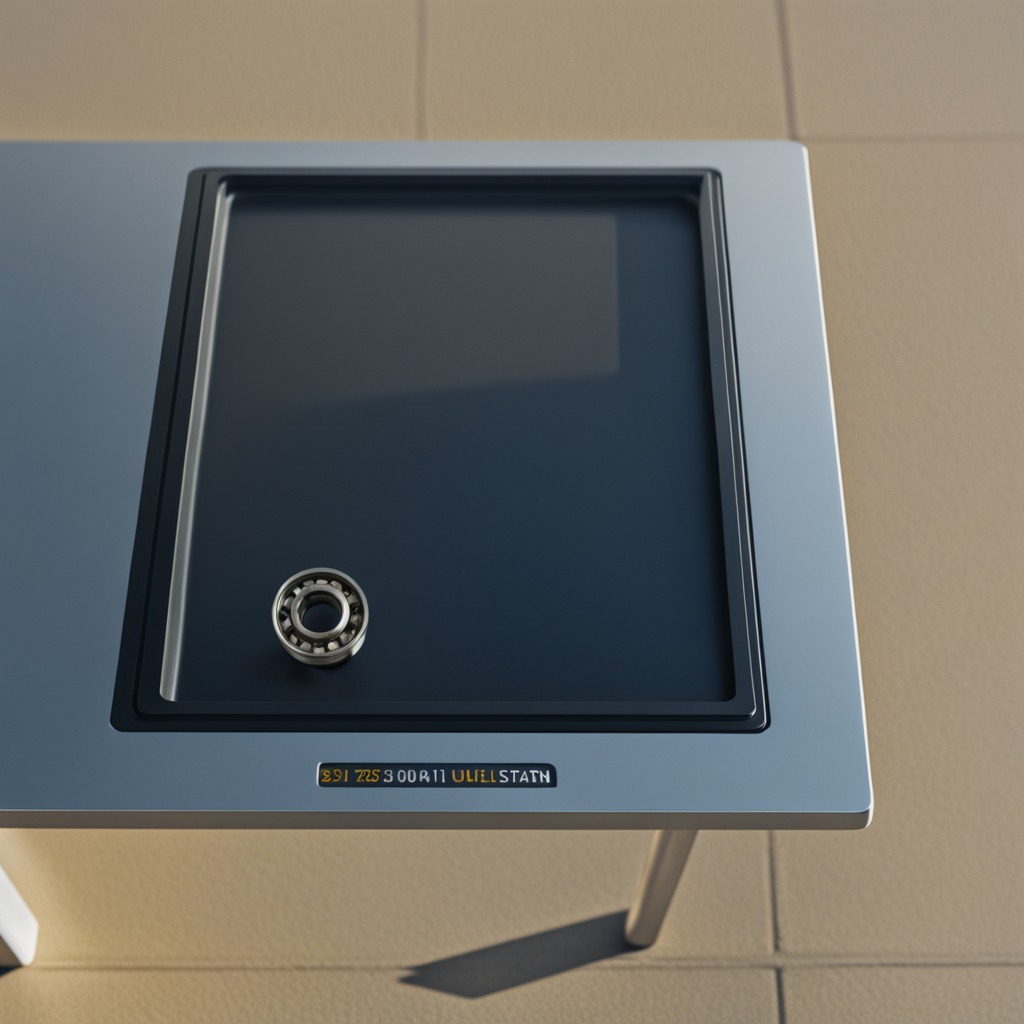
A metal ball bearing is lying on a clean utility table in a temporary outdoor tool station afternoon light present textured surface.